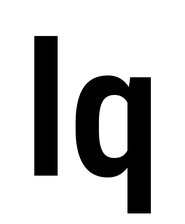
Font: Roboto_Condensed_SemiBold